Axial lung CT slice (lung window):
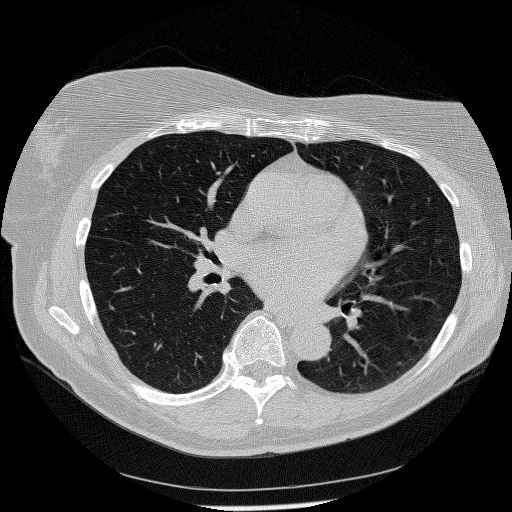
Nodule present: no